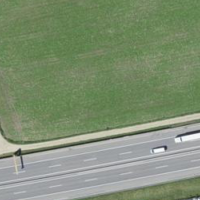
EUNIS habitat code: 57
Species observed at this site:
Lathyrus vernus